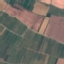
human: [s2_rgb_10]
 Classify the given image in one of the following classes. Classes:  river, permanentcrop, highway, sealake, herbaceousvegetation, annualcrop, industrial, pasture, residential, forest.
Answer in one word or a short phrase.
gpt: PermanentCrop